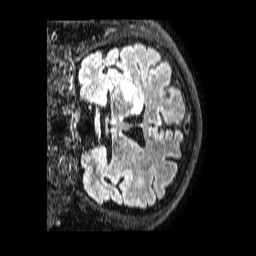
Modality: FLAIR
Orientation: coronal
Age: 63
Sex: male
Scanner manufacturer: philips
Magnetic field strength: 1.5 T
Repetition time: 4.8 s
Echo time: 0.3 s